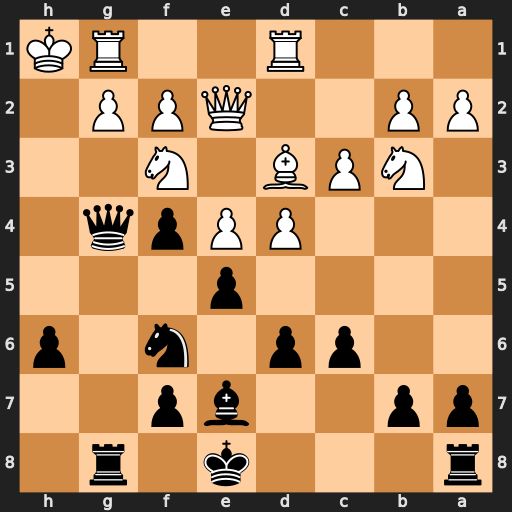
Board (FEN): r3k1r1/pp2bp2/2pp1n1p/4p3/3PPpq1/1NPB1N2/PP2QPP1/3R2RK
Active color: b
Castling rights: q
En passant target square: -
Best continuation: Qh5+ Nh2 Ng4 Qxg4 Rxg4